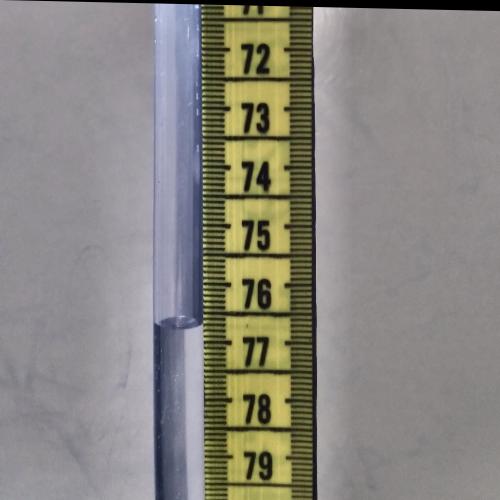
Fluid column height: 76.7 cm